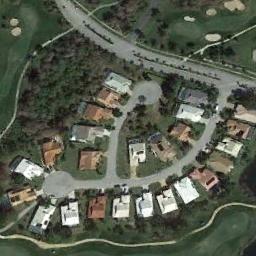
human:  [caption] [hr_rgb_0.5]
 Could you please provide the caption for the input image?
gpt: The dense residential is on the grass next to the road and trees .

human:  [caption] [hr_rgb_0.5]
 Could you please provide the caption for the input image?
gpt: In densely populated areas there are many roads and houses of various sizes and shapes, As well as large lawns .

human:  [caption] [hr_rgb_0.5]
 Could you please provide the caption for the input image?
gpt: There is also a green area in the residential area .

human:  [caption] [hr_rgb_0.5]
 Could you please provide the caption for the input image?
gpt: A dense residential area has a lawn, A grove of trees and houses arranged neatly while some roads go through the residential area .

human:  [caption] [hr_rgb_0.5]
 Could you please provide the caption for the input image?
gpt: There are brown and white buildings with lawns around on dense residential area .